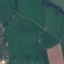
Land use / land cover class: Pasture